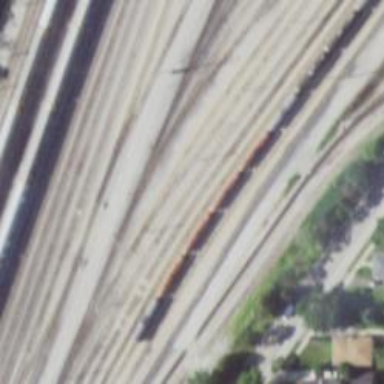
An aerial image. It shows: Railway yard in service.